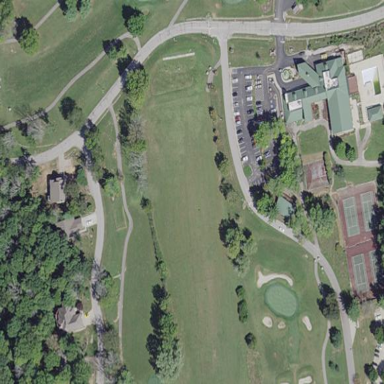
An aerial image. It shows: Grassy area used as driving range for golf.